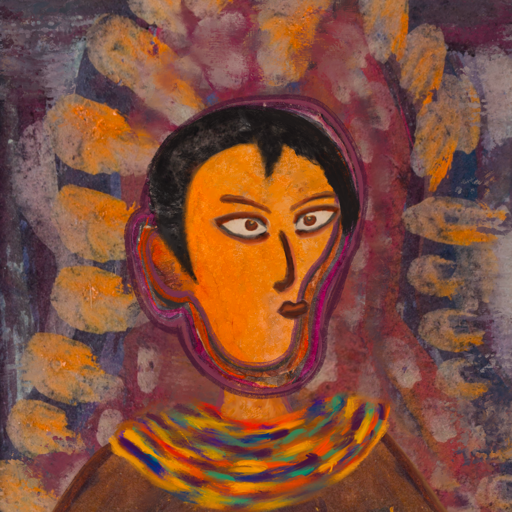
Background: Doll, Head And Neck Side: Hypocrite_w_Hair, Face Side: Roy_Bahadur, Bust: Comrade, Hair Side: Roy_Bahadur, Head Accessory: Blank, Second Necklace: An_Impression_2, Necklace: Blank, Baby: Blank